Aerial crown-view tile of a tropical tree (Barro Colorado Island, Panama), acquired 20250616:
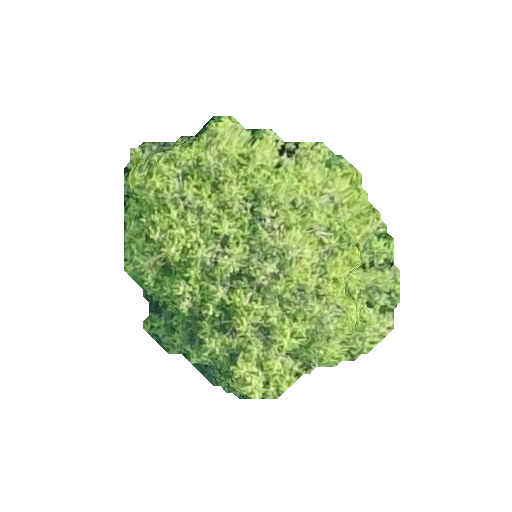
Species: Guarea guidonia
GBIF accepted scientific name: Guarea guidonia
Crown area: 83.549 m²